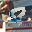
Label: 8